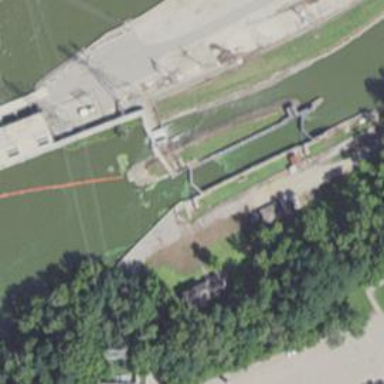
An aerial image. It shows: Dam along waterway.